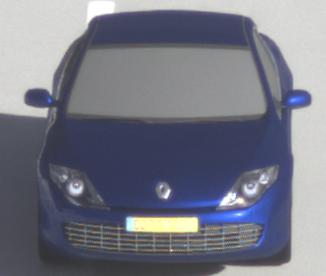
Make: Renault
Model: Laguna Coupé TCe 170
Detailed model: Laguna (III) Coupé
Model produced from: 2010/11
Model produced until: 2011/05
Doors: 2
Color: blue
Road condition: dry road
Daytime: morning or afternoon
Contrast: high contrast